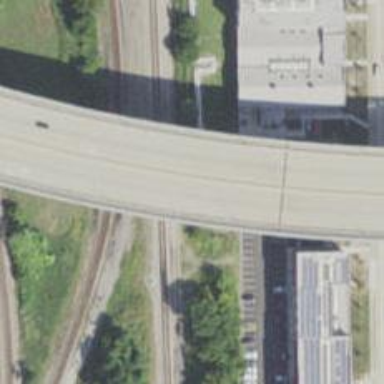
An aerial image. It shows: Viaduct bridge over primary highway.